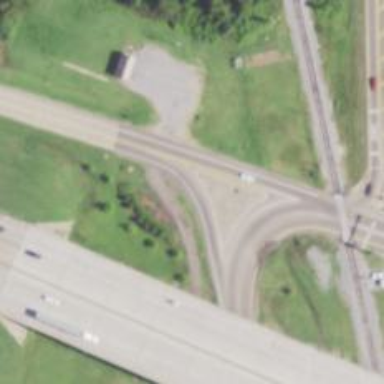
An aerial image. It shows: Secondary link road.